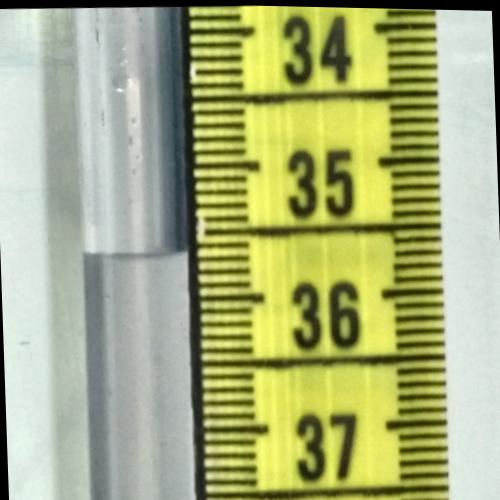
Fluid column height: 35.6 cm